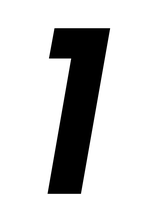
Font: Poppins-SemiBoldItalic